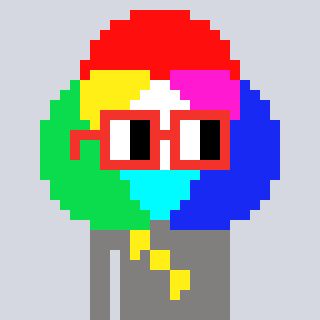
a pixel art character with square red glasses, a color circle-shaped head and a bluegrey-colored body on a cool background